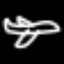
Label: airplane